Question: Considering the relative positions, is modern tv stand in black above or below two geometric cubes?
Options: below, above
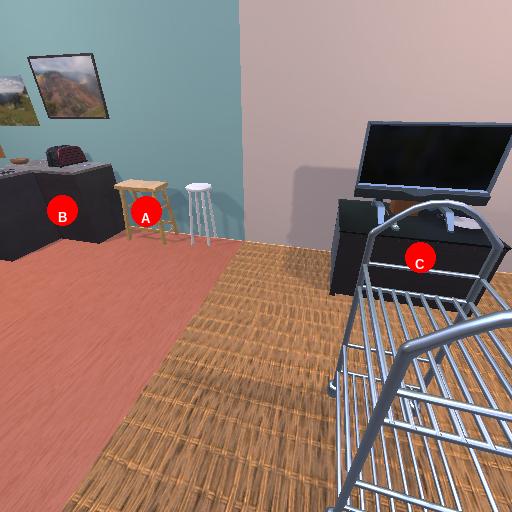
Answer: below